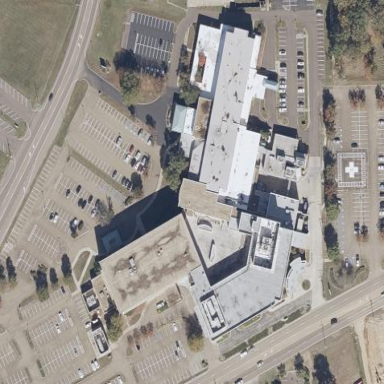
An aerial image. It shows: Hospital providing healthcare services.